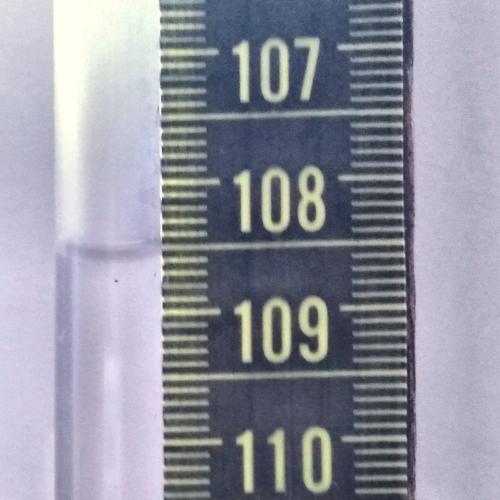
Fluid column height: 108.5 cm